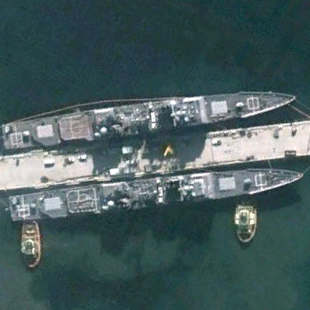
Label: cruiser